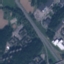
Land use / land cover: Highway